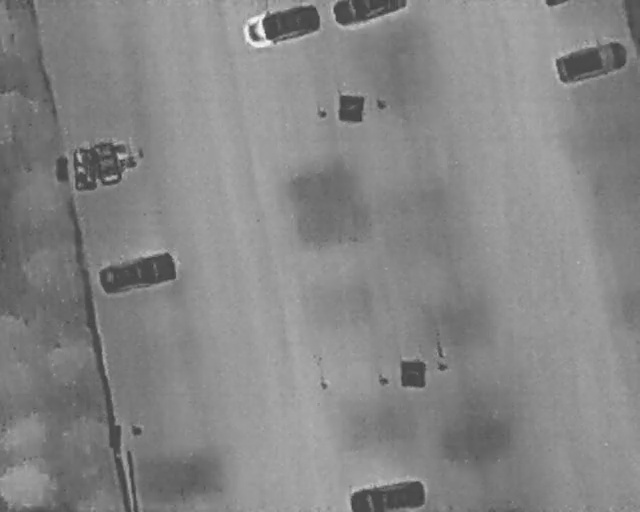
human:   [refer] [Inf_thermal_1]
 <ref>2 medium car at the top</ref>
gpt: <box>[[41, -2, 46, 12, 167], [55, -4, 59, 10, 2]]</box>

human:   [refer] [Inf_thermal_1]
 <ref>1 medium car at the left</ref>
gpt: <box>[[18, 45, 24, 60, 168]]</box>